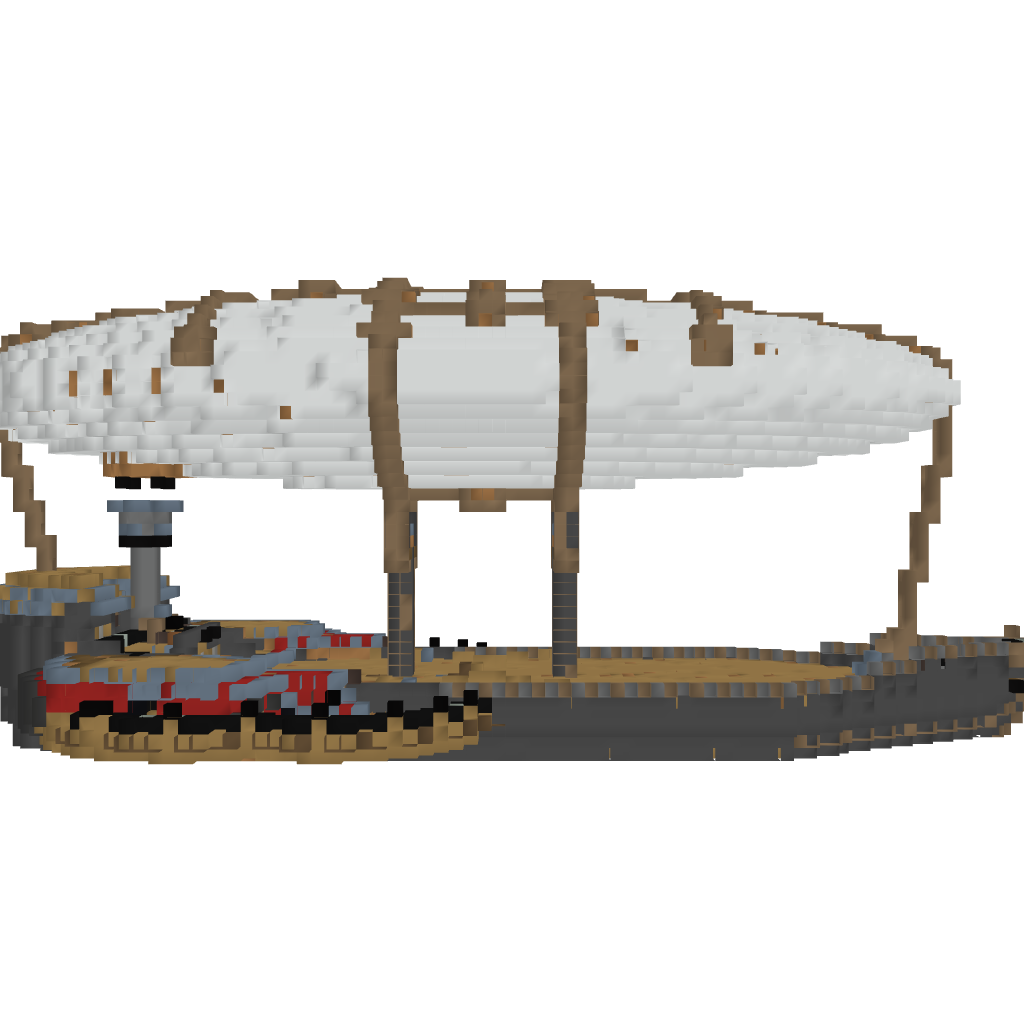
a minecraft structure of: HighWind IV :AIRSHIP